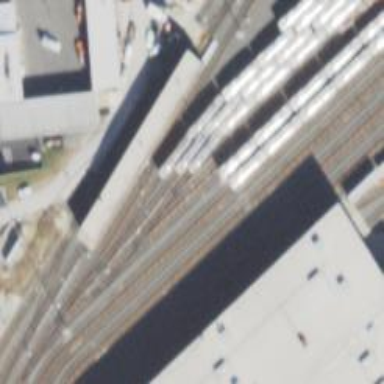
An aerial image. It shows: Electrified rail service yard.